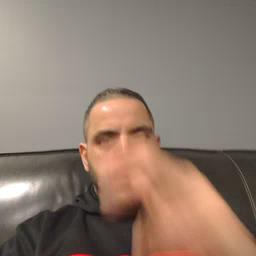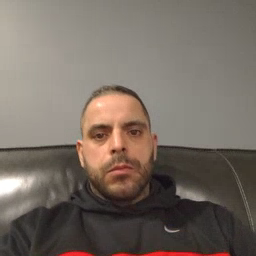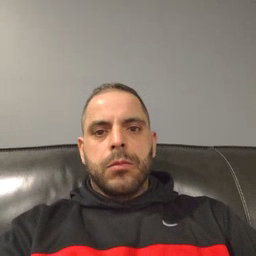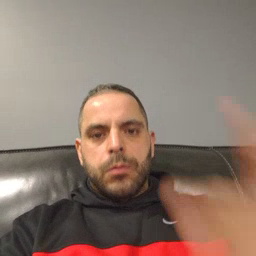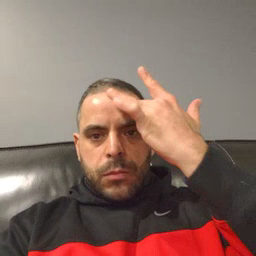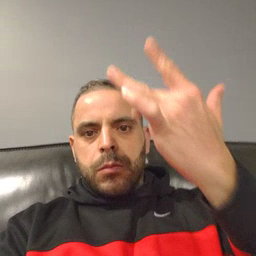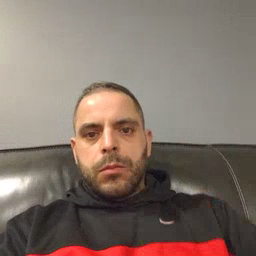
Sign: why